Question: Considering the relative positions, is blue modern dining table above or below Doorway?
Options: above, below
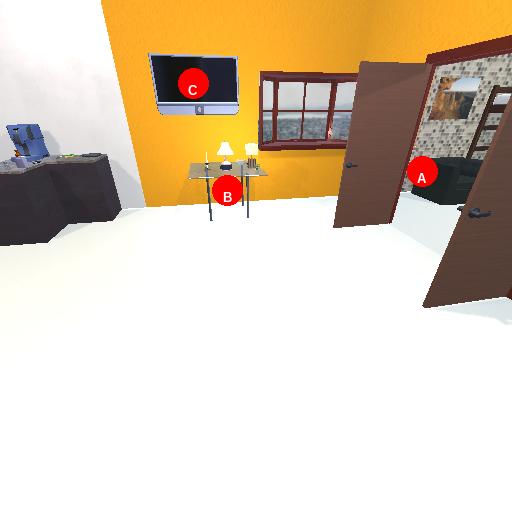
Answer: above